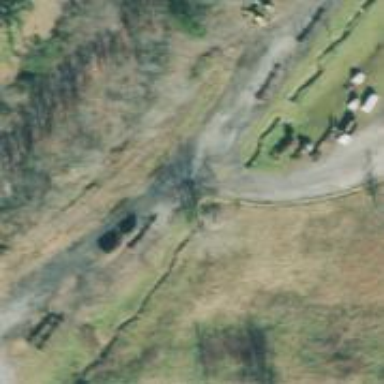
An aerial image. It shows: Abandoned railway spur.